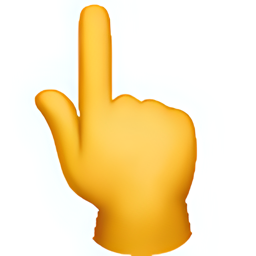
Name: white up pointing backhand index
Emoji: 👆
Group: People & Body
Sub-group: hand-single-finger